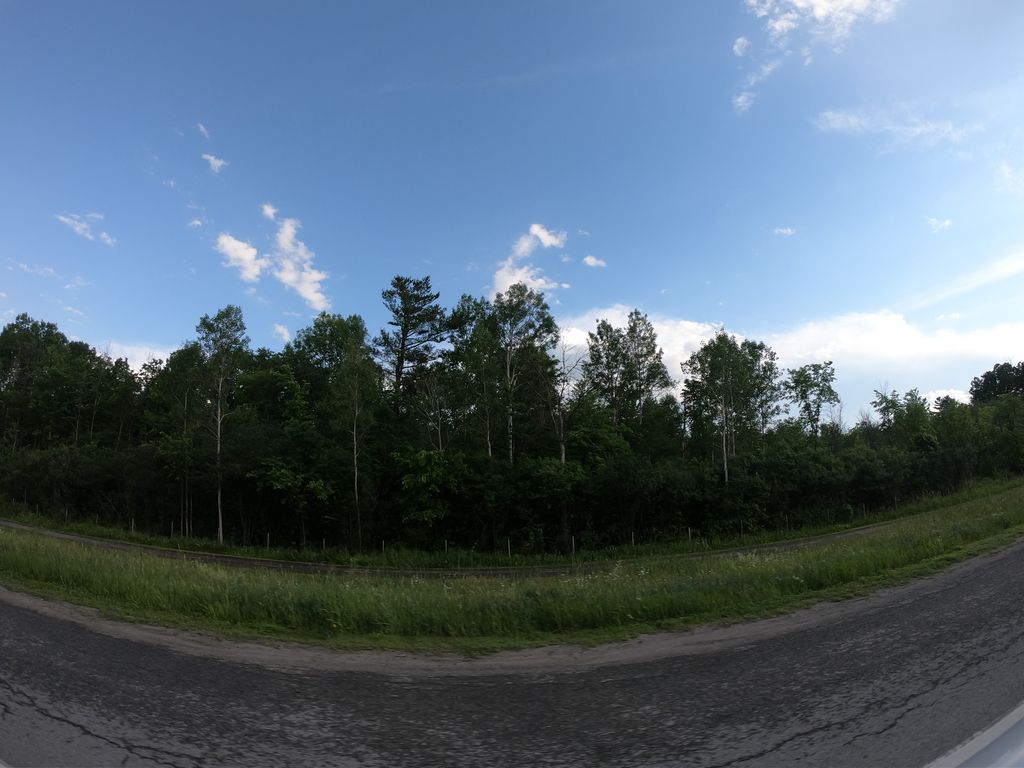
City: ottawa-gatineau